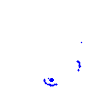
Particle: proton